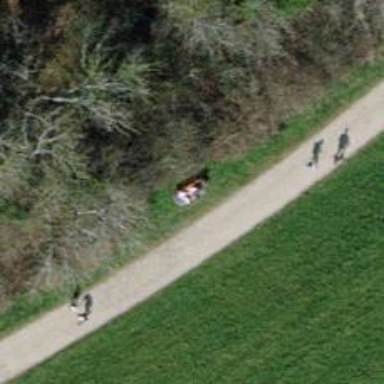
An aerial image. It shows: Red bench.